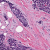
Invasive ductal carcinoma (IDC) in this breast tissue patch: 1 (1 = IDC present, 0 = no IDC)